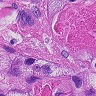
Metastatic tissue present: yes